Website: bh-photo
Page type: account-selection
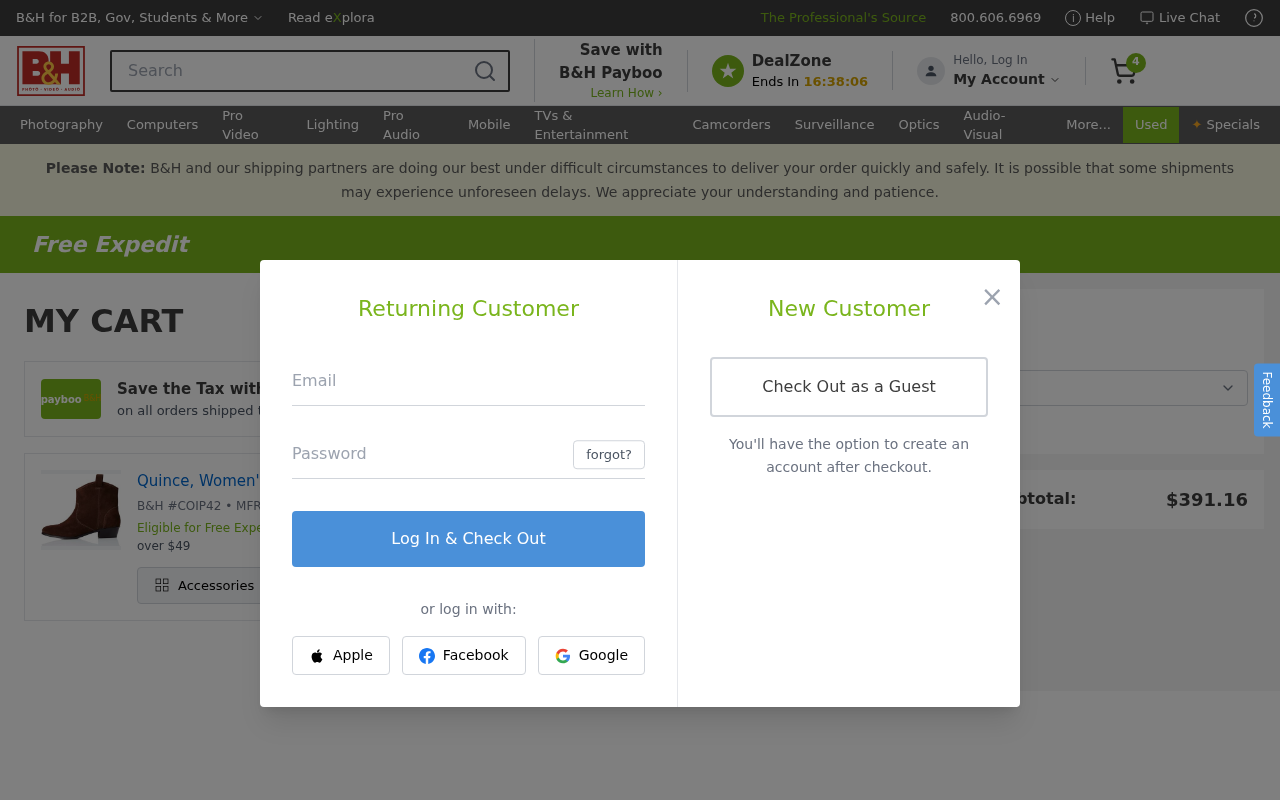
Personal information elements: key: PII_EMAIL
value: egardner@yahoo.com
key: PII_POSTCODE
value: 66314
Product elements: key: PRODUCT1_NAME
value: Quince, Women's Ankle Boots
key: PRODUCT1_QUANTITY
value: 4
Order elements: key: ORDER_NUM_ITEMS
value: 4
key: ORDER_SUBTOTAL
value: $391.16
Search elements: key: HEADER_SEARCH
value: Search
Other elements: key: BH_ITEM_NUMBER
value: COIP42
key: MFR_NUMBER
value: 68260Z